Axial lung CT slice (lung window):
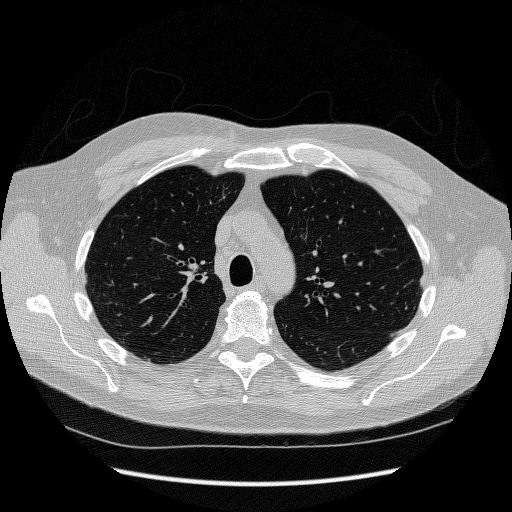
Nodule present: no